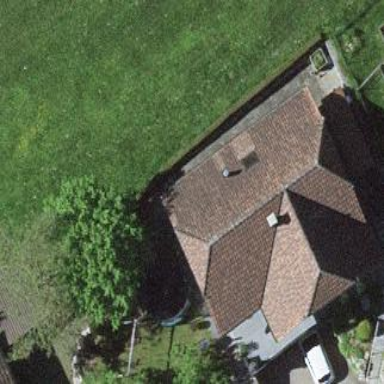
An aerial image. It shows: Detached building.